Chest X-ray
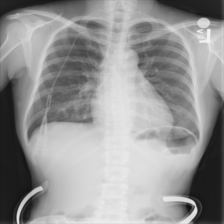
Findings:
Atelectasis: negative
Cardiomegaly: negative
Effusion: negative
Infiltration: negative
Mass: negative
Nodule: negative
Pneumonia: negative
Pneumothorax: negative
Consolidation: negative
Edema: negative
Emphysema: negative
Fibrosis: negative
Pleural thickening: negative
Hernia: negative